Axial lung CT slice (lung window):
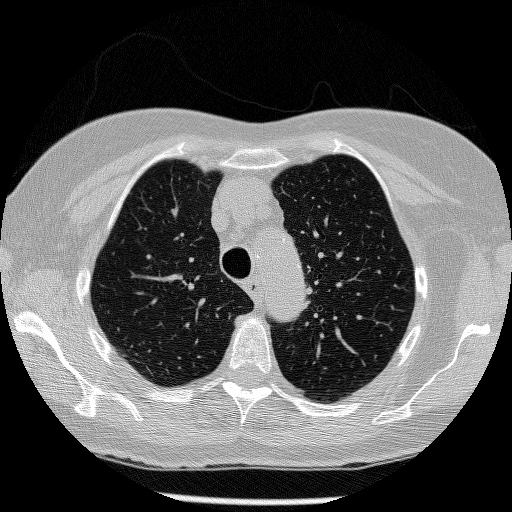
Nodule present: no